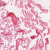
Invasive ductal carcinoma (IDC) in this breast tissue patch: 0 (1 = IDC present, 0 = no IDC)